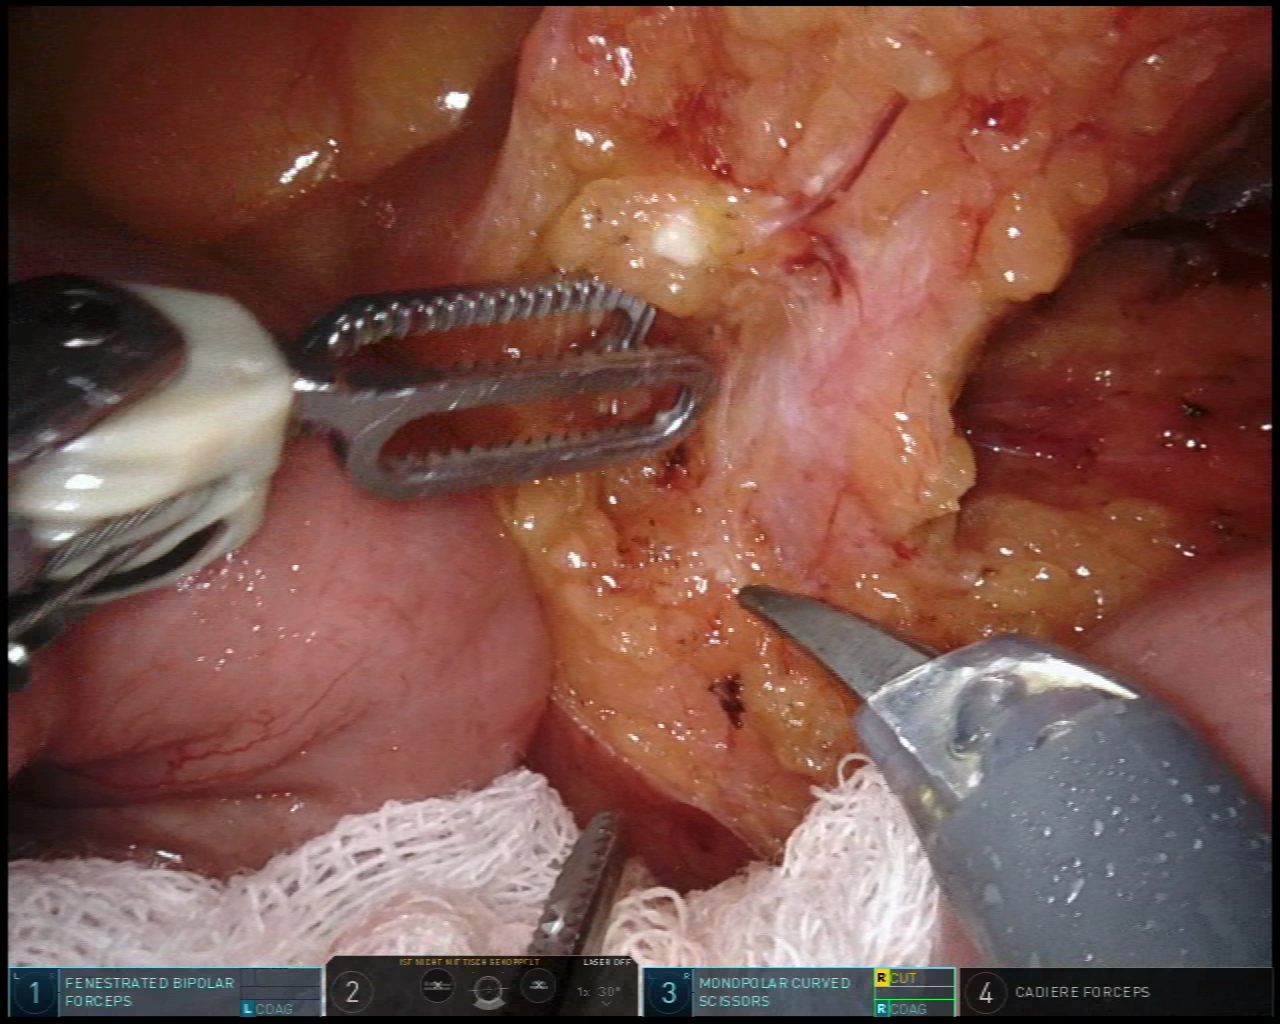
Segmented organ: inferior_mesenteric_artery
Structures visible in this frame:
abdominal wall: no
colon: no
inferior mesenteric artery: yes
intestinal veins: no
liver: no
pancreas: no
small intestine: yes
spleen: no
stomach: no
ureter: no
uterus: no
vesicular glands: no